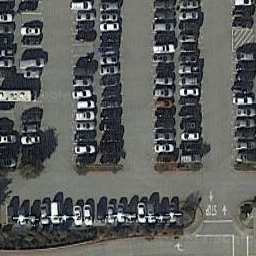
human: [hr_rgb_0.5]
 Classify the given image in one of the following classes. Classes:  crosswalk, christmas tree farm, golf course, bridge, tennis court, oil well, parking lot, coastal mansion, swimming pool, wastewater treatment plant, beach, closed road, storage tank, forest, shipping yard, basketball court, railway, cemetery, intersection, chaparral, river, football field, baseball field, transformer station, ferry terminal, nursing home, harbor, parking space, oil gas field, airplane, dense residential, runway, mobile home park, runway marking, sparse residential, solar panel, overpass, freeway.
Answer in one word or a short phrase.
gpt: parking lot